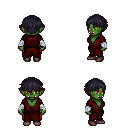
a pixel art fantasy rpg character, female body template, orc, green skin, red robe, red pants, raven short bangs hairstyle, white cloth bandages, maroon shoes, four views (front, back, left, right), 2x2 character sprite sheet, small pixel art, hard edges, no anti-aliasing